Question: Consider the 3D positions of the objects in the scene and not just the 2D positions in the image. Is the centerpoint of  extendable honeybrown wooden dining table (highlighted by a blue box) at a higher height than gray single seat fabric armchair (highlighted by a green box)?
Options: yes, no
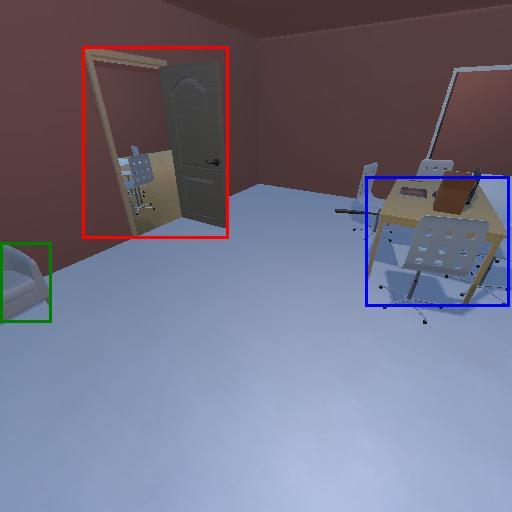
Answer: yes